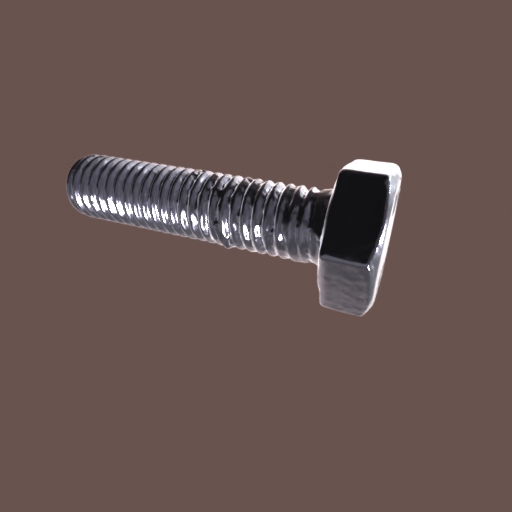
Label: bolt